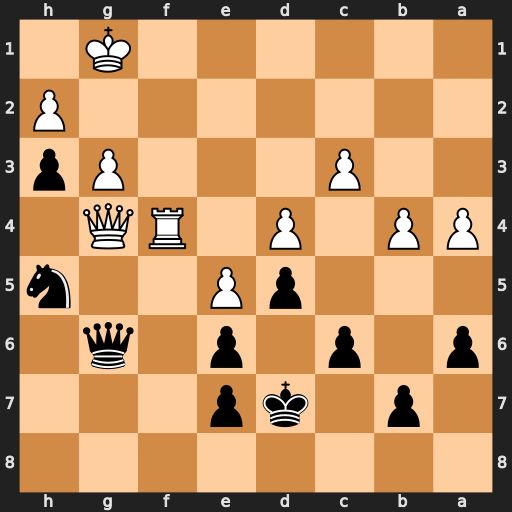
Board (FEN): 8/1p1kp3/p1p1p1q1/3pP2n/PP1P1RQ1/2P3Pp/7P/6K1
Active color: b
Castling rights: -
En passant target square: -
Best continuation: Nxf4 Qxg6 Nxg6